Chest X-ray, AP view. Patient: 26 years old, sex M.
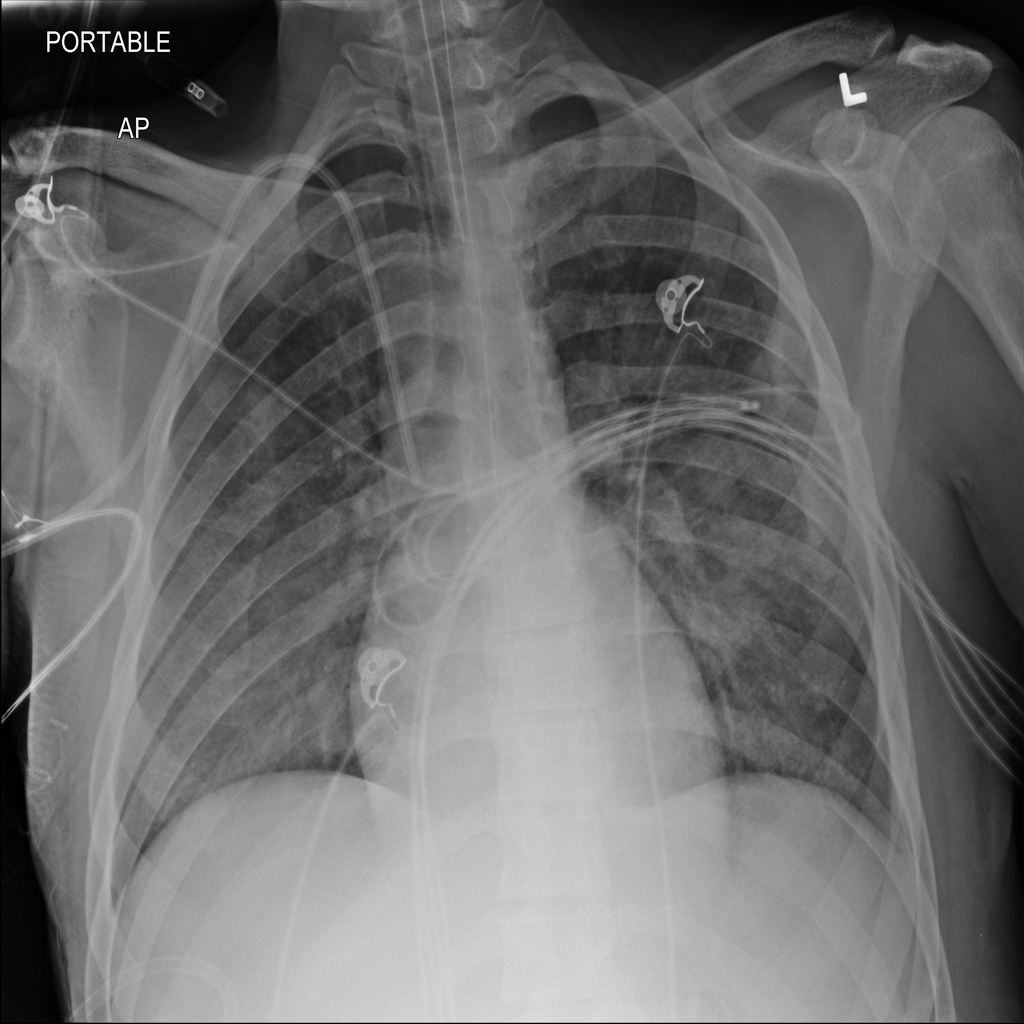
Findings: Effusion, Infiltration